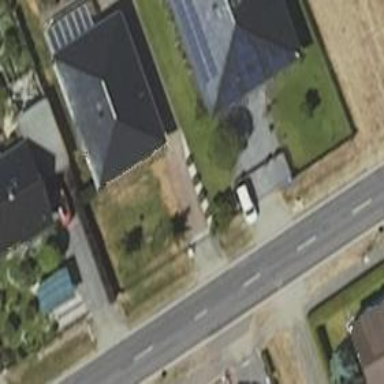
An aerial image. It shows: Driveway.